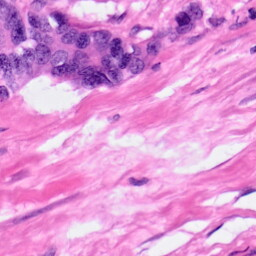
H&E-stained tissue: Pancreatic